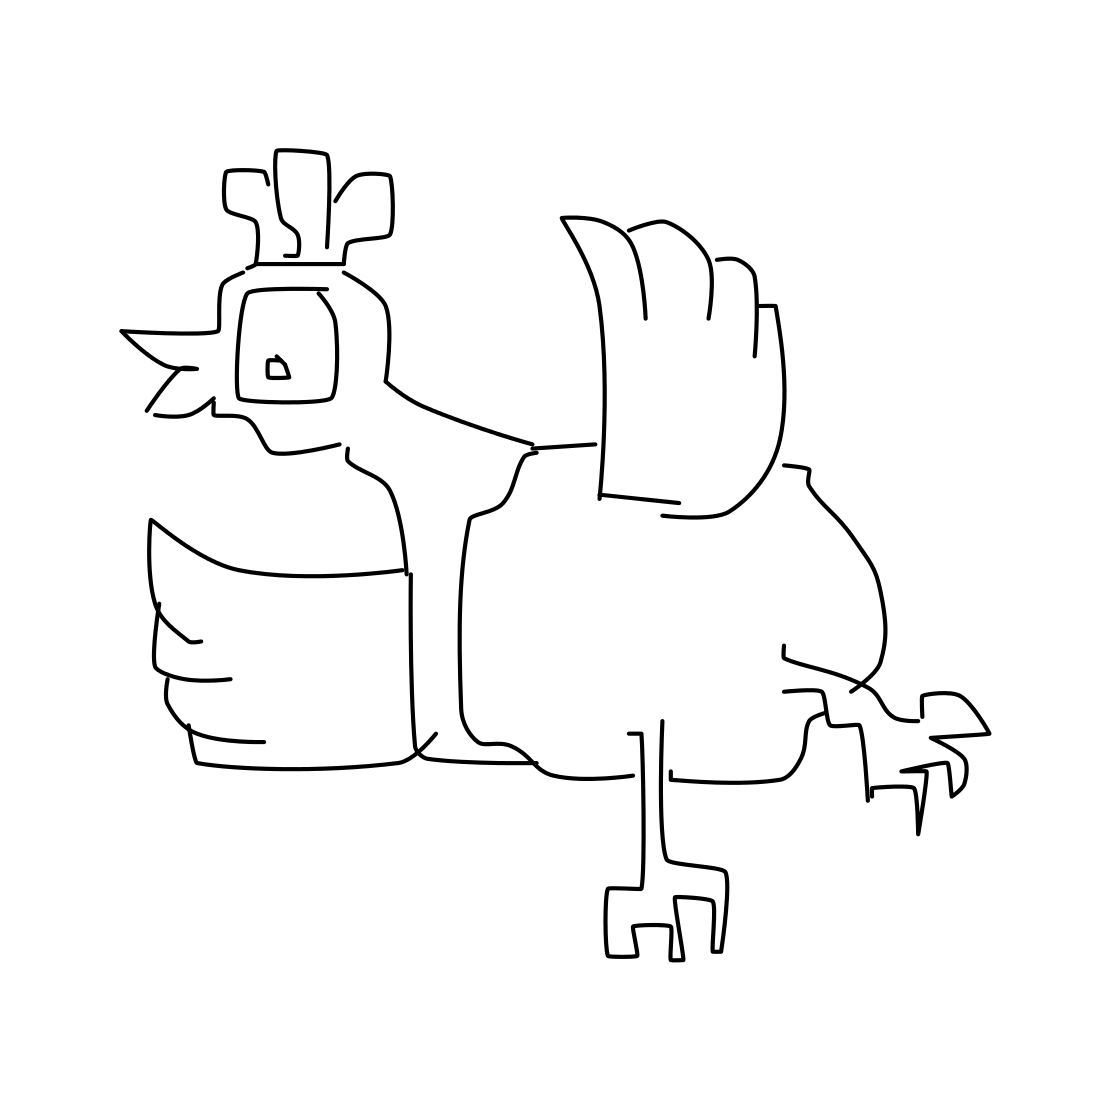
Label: rooster